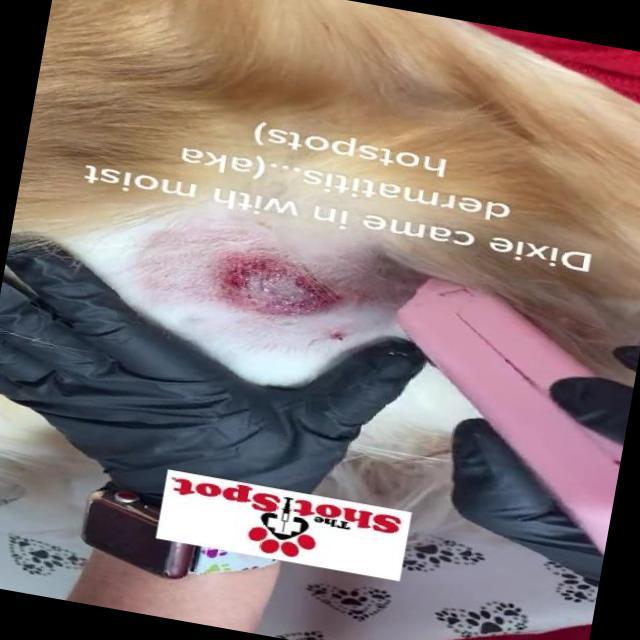
Canine dermatitis — inflammation of the skin presenting with erythema, pruritus, papules, and excoriation. May be allergic, contact, or atopic in origin.